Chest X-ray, PA view. Patient: 50 years old, sex M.
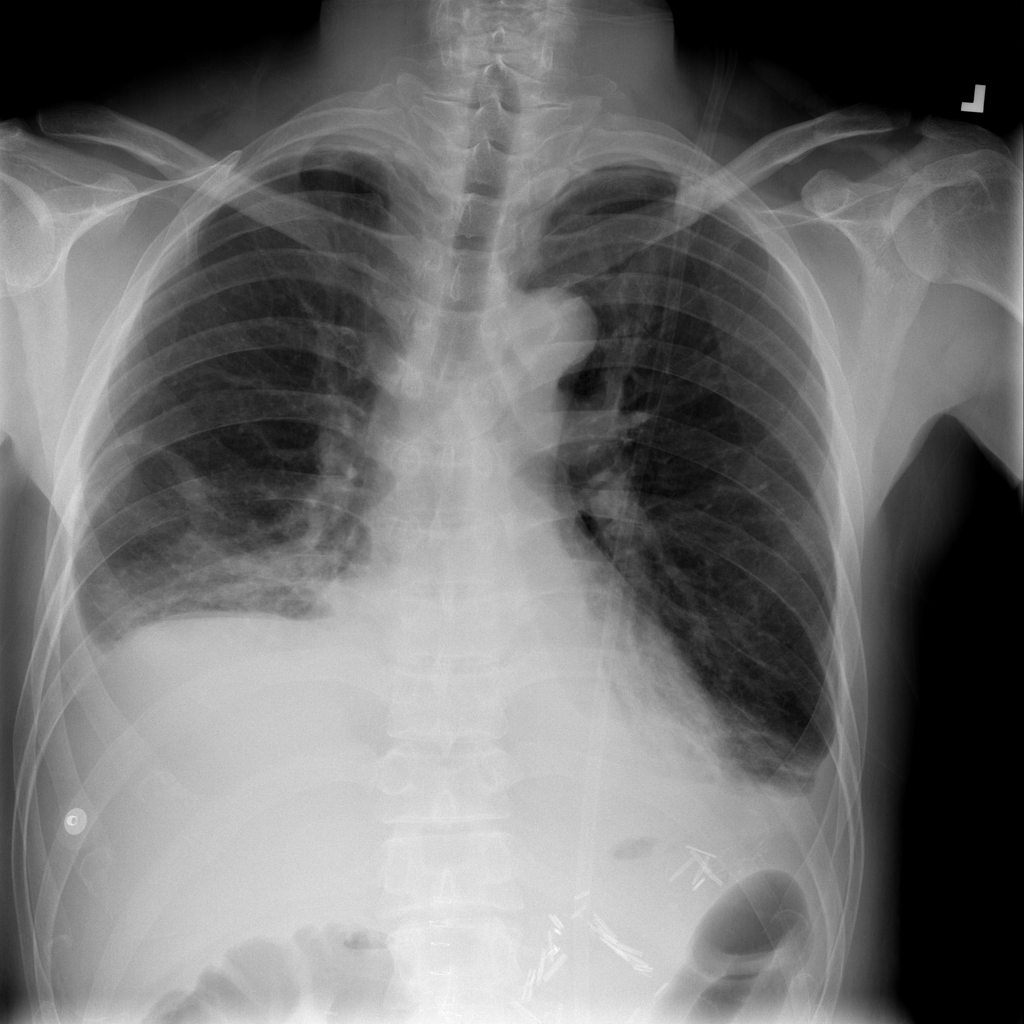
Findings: Effusion, Infiltration